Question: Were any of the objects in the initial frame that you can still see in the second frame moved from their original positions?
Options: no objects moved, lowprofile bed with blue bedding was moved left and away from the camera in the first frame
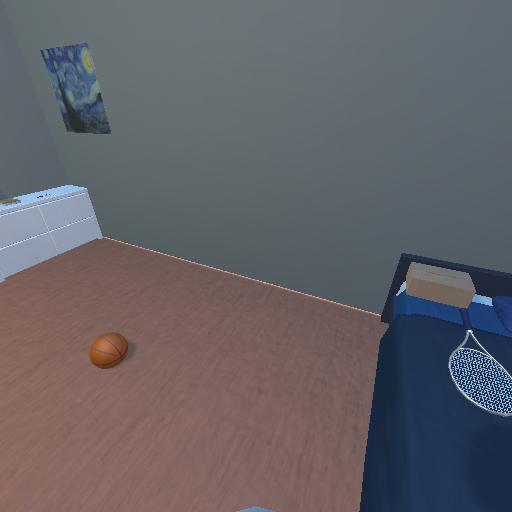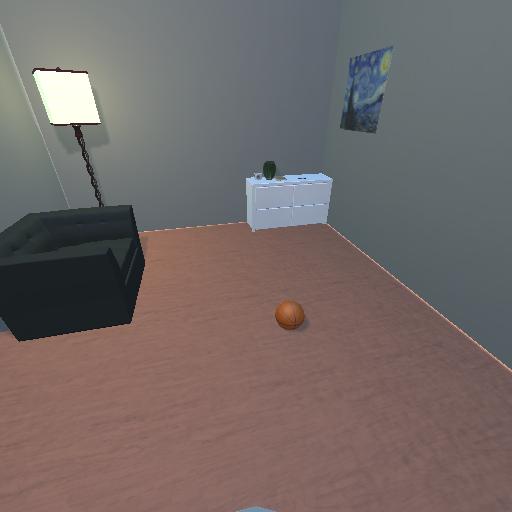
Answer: no objects moved